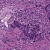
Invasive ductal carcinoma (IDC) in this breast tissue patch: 1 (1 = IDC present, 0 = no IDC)